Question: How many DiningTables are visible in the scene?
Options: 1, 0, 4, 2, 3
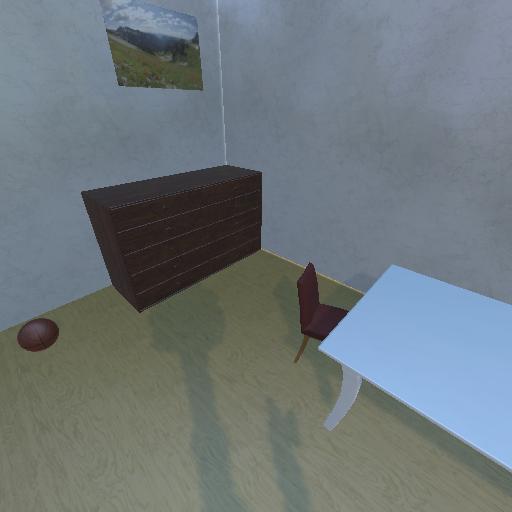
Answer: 1